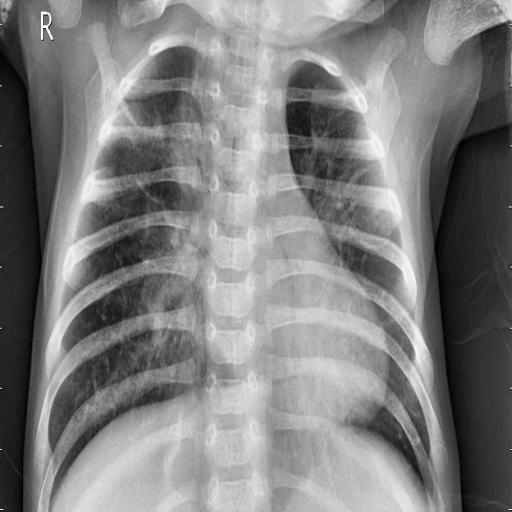
Finding: PNEUMONIA